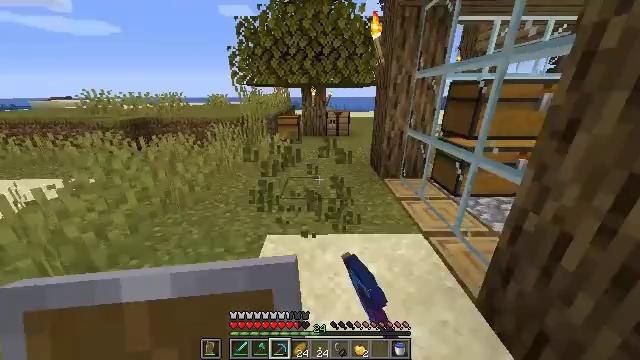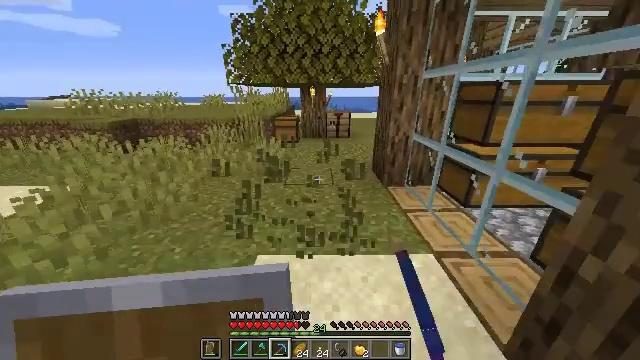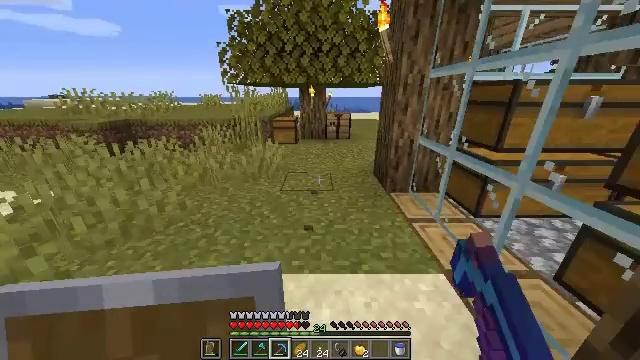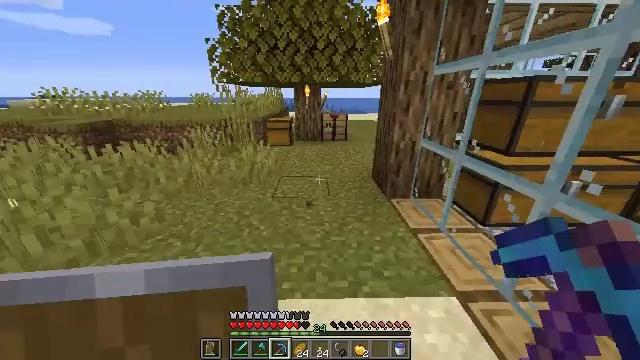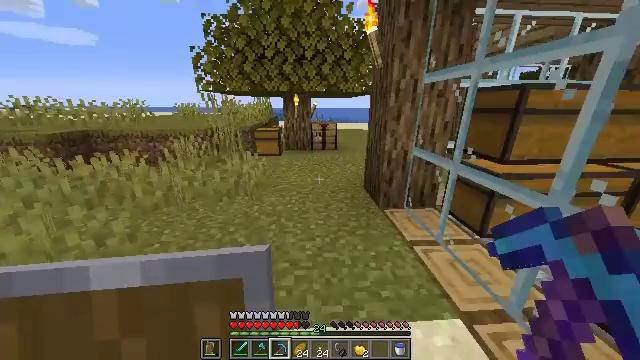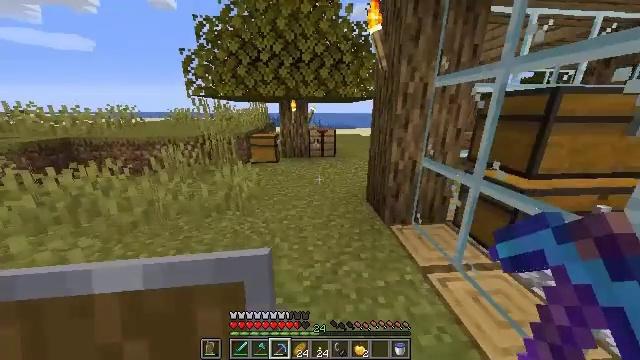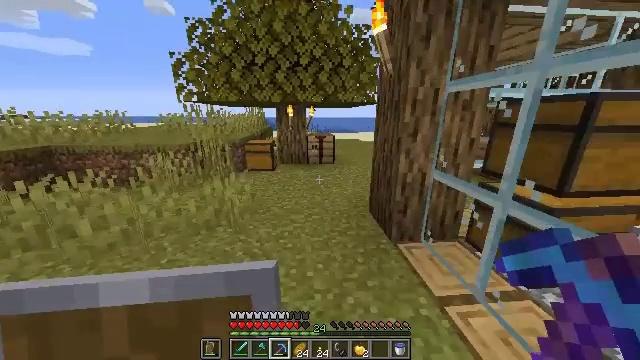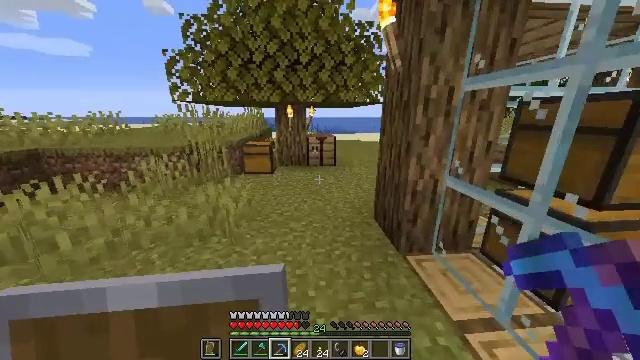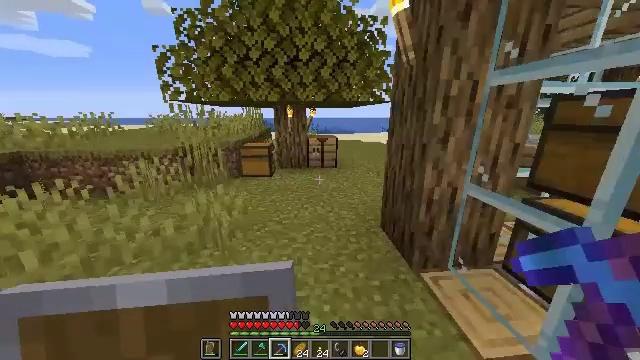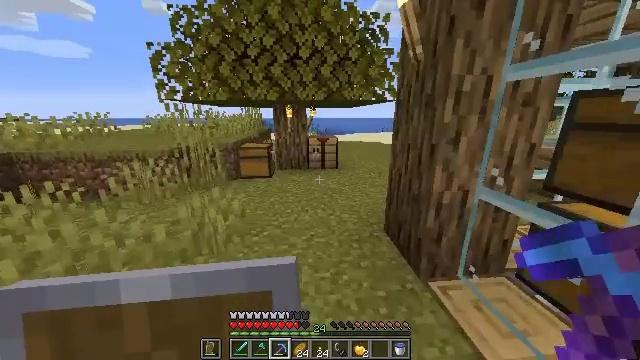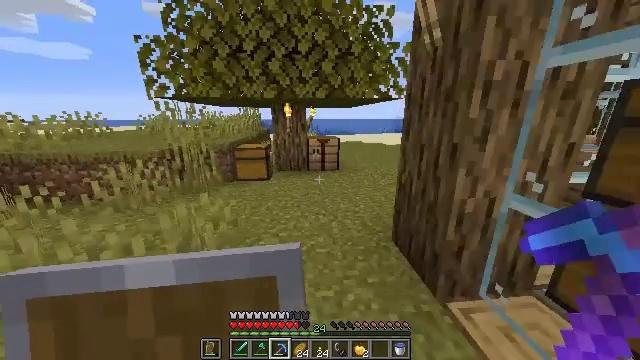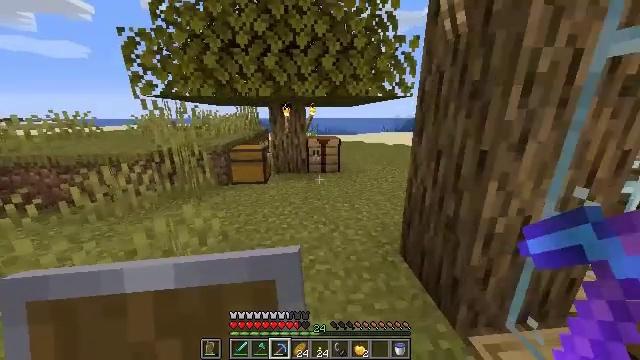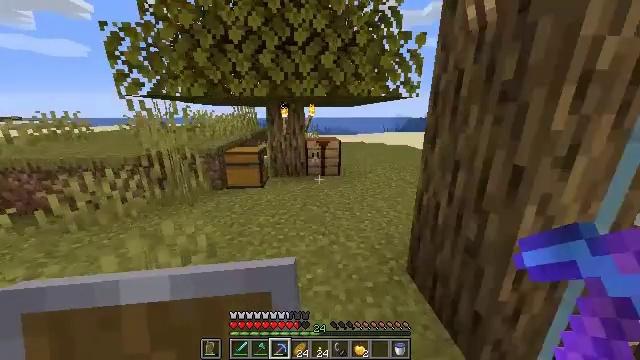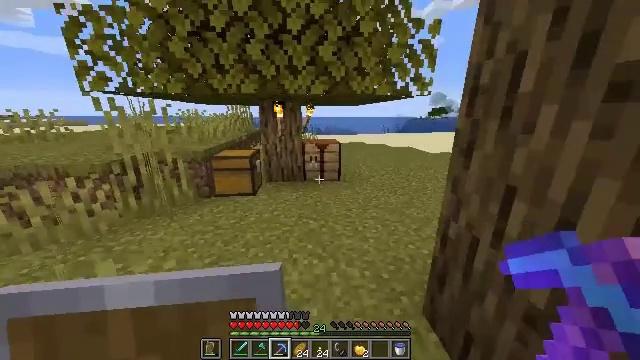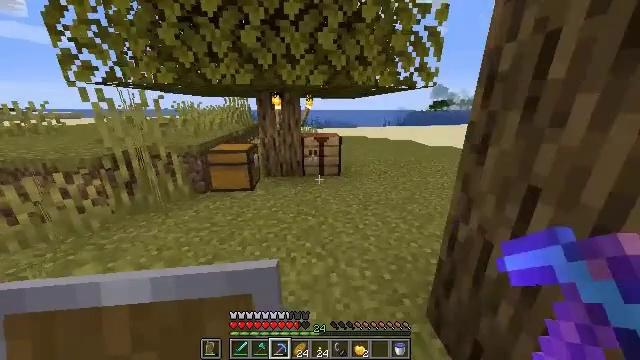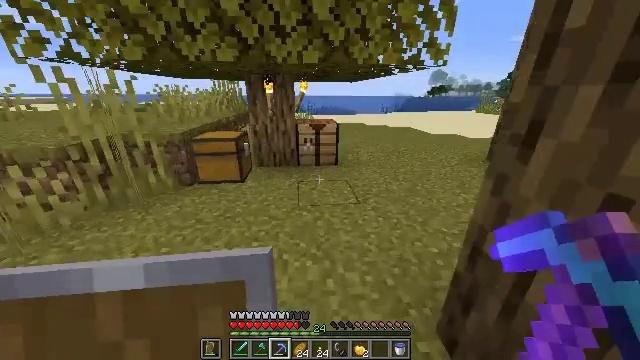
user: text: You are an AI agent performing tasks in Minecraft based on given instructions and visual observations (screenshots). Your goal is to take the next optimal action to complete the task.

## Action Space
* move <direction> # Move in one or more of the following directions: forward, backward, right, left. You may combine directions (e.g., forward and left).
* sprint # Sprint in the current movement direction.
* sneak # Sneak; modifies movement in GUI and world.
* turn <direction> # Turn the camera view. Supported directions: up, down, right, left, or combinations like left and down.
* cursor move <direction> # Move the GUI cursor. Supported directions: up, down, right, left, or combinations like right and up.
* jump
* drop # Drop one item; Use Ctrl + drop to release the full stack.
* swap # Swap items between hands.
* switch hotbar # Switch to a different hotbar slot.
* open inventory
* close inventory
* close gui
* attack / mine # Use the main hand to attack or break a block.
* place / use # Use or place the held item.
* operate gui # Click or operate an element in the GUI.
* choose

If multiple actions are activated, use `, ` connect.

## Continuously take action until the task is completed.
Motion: motion action
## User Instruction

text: Craft three cobblestone slab from six cobblestone.
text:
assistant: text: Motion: move forward
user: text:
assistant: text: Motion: move forward
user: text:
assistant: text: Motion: move forward, turn right
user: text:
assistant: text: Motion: move forward, turn right and up
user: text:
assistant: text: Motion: move forward, turn up
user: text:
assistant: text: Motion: move forward, turn up
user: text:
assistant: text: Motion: move forward
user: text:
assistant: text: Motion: move forward
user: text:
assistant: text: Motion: move forward
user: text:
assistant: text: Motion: move forward
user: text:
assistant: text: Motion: move forward
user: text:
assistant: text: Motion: move forward
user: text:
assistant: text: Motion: move forward
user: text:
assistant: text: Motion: move forward, turn down
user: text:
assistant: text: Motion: move forward, turn down
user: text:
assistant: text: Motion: move forward, turn down
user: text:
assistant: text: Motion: move forward
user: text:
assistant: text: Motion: move forward
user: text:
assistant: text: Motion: move forward
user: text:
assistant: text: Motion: move forward
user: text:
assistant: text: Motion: move forward, turn up
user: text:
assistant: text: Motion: move forward, turn up
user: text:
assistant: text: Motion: move forward
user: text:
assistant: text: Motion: move forward, use / place
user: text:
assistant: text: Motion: use / place
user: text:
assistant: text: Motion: no_op
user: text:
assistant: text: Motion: no_op
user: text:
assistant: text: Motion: no_op
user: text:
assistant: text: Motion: open gui
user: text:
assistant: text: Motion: no_op